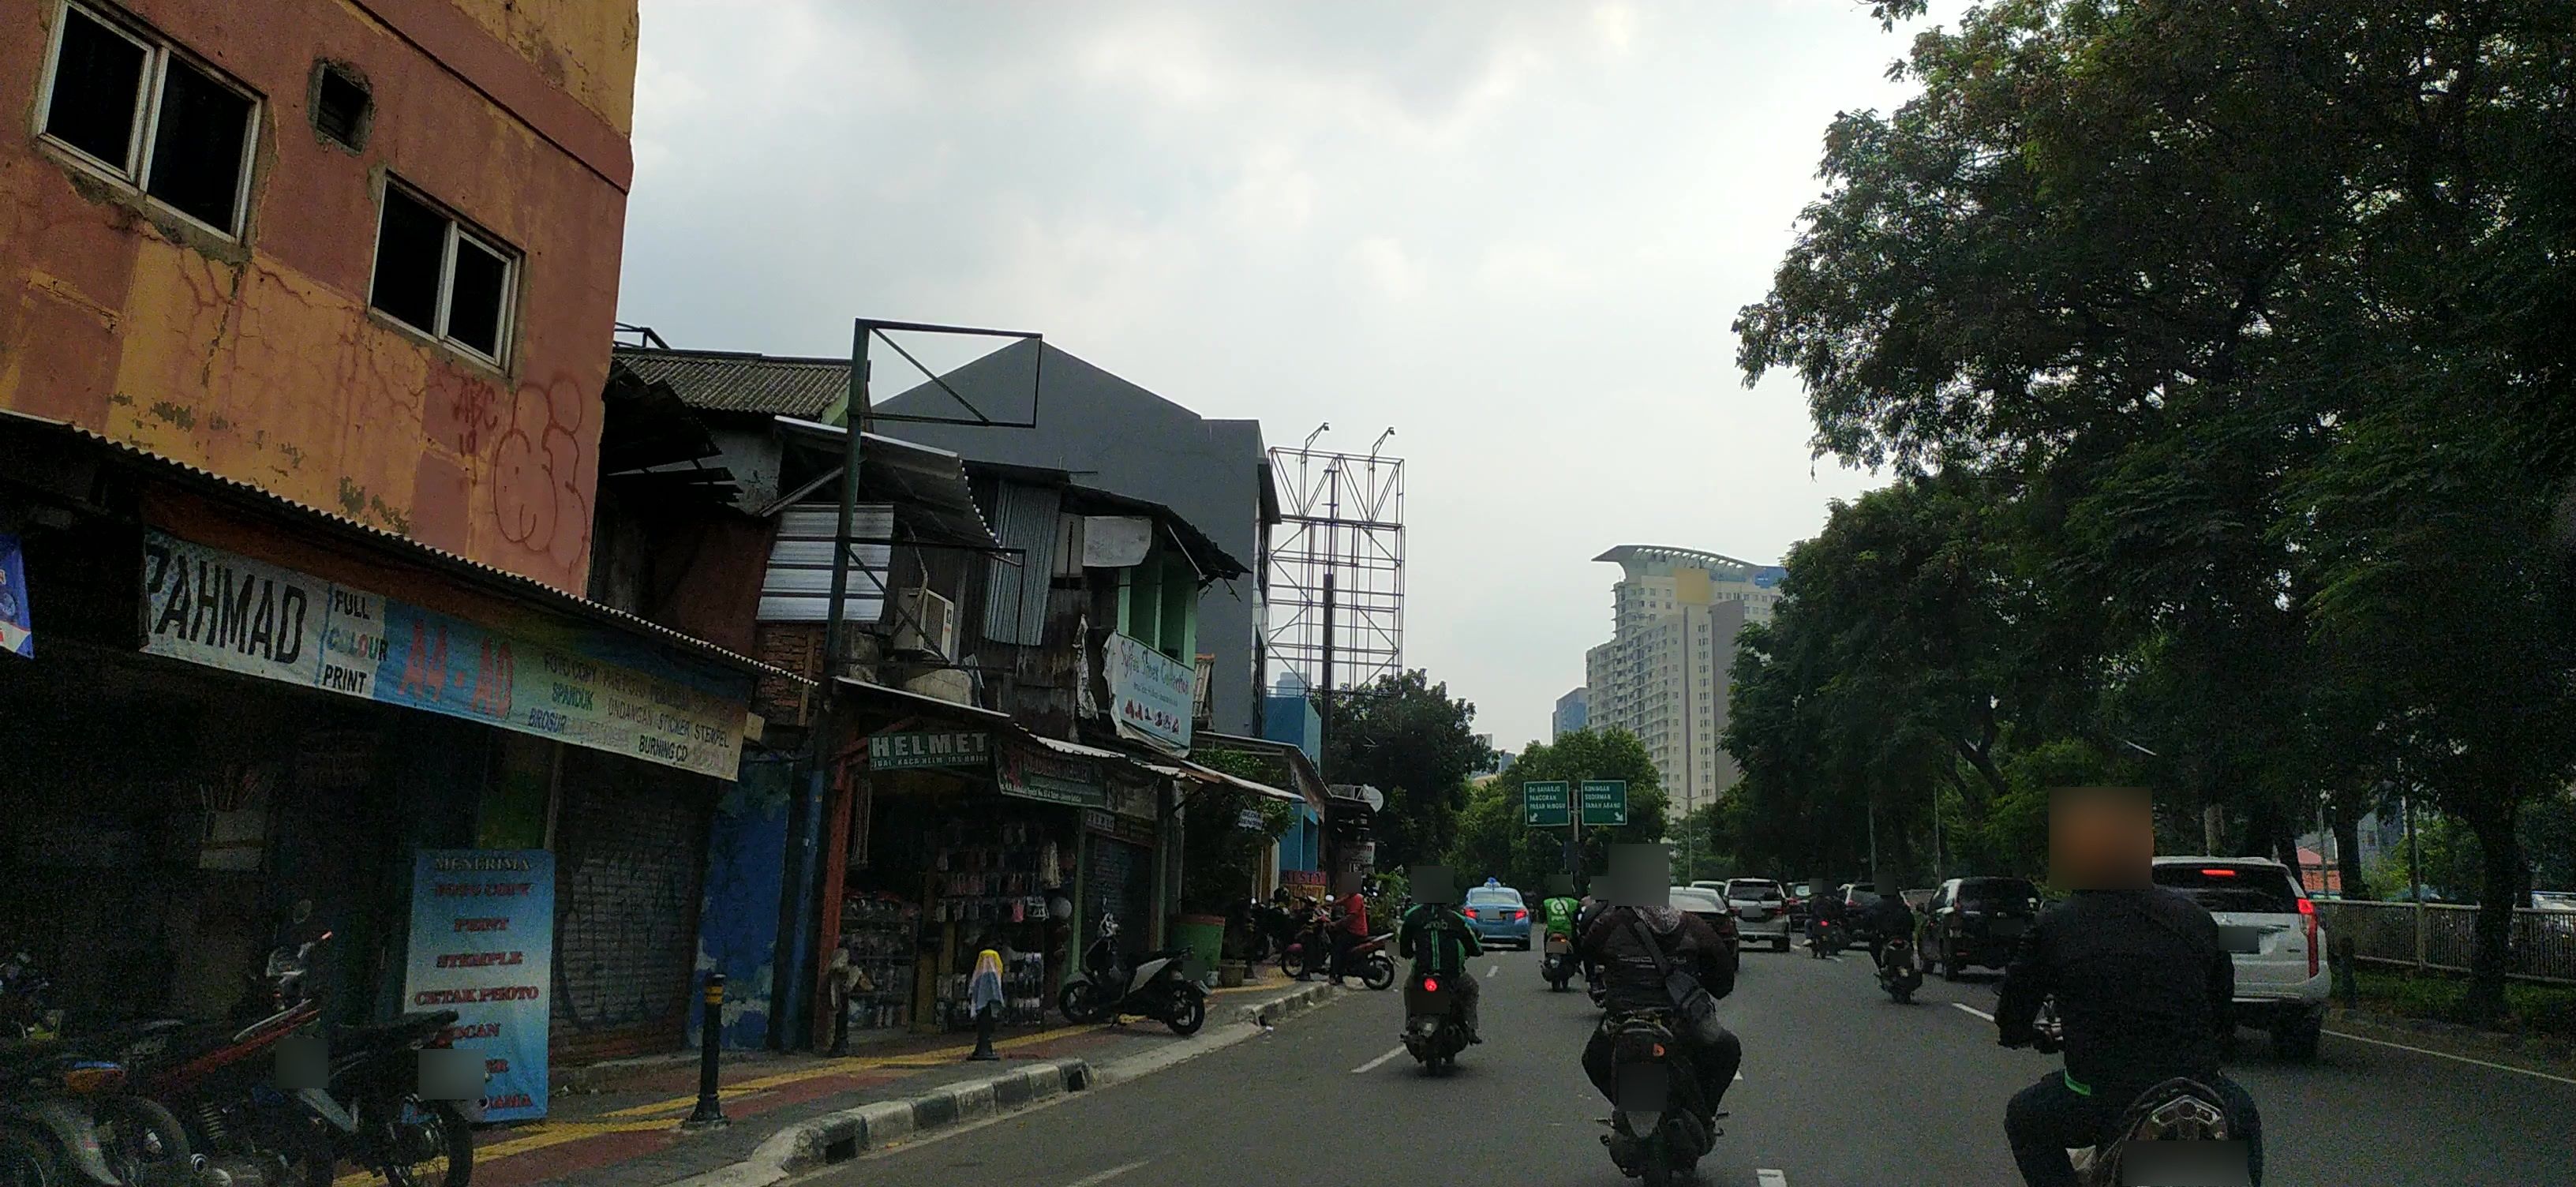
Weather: clear
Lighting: day
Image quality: good
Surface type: driving surface
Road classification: primary
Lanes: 4
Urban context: urban centre
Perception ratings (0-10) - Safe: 6.18, Lively: 8.87, Beautiful: 4.73, Boring: 3.75, Depressing: 2.99, Wealthy: 2.96